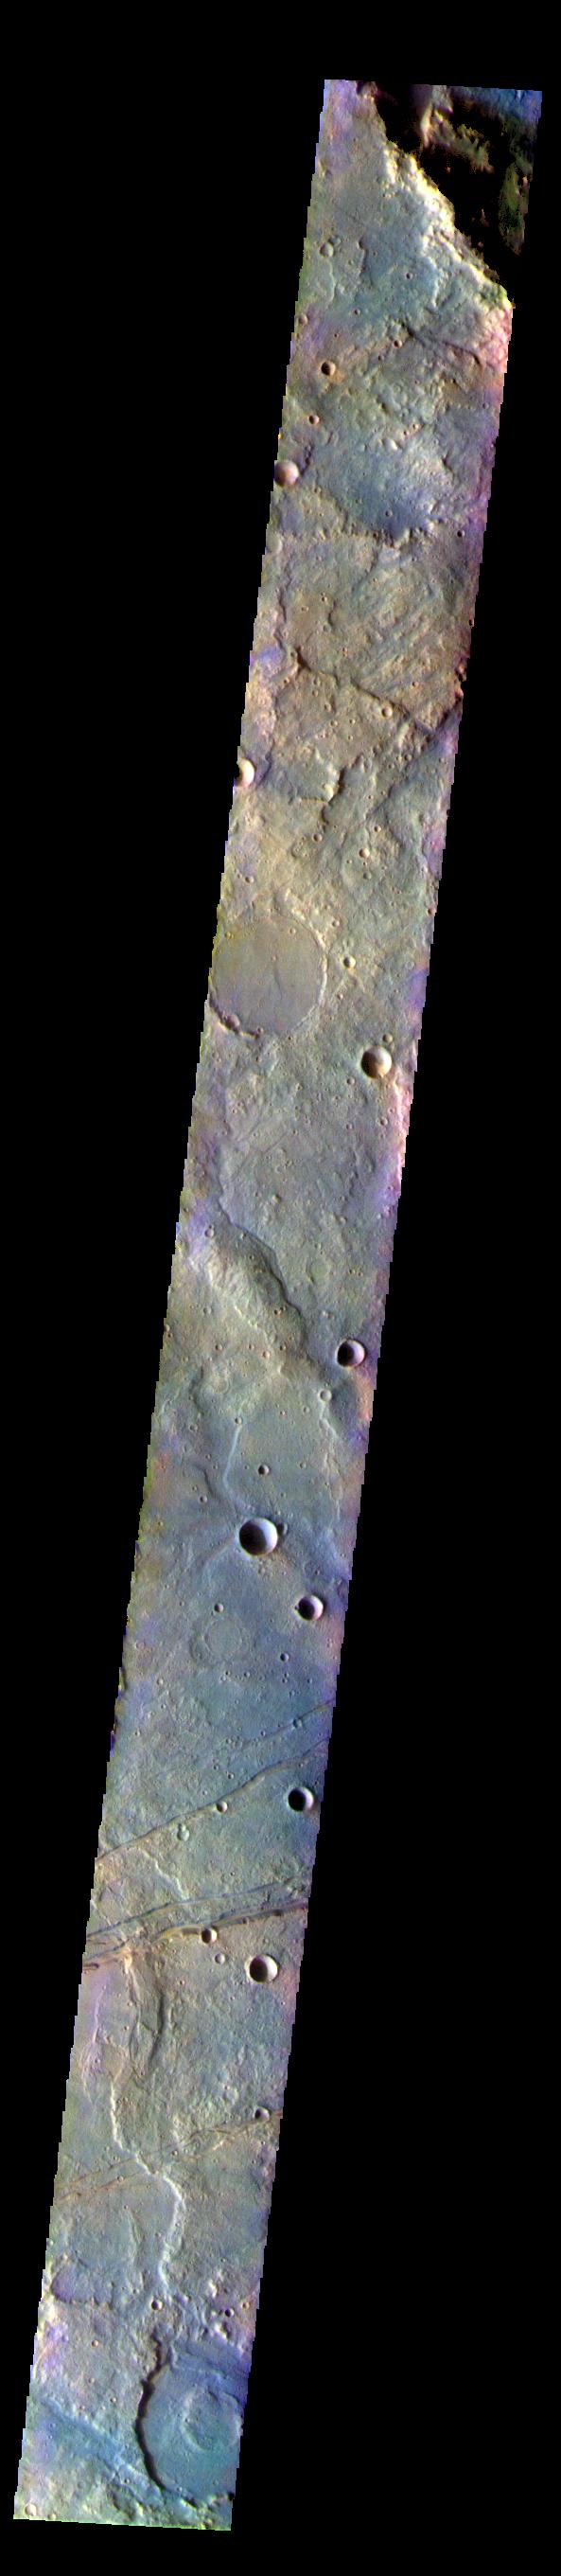
Terra Sirenum - False Color 2001 Mars Odyssey, Mars